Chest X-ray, PA view. Patient: 66 years old, sex F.
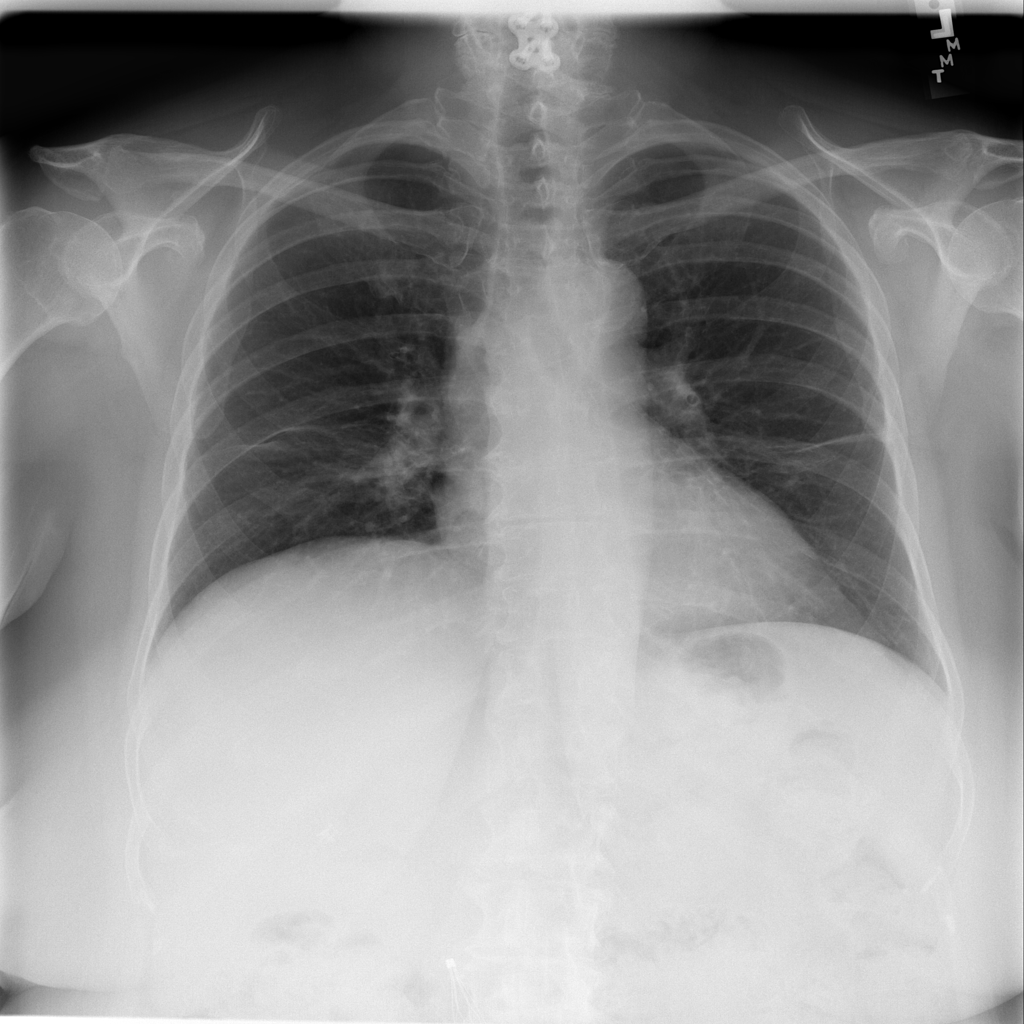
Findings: Atelectasis